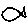
Label: fish